Question: Probably a confusing question title.
The Grid with the Red Rectangle is an example of how it should look.
The Grid with the Blue Rectangle (not appearing in the image) has a margin that forces the second grid to be smaller than I've explicitly set it. Which appears to cause WPF to flip out and hide everything outside of it's arranged bounds.

I've tried setting the Clip to be larger than the Grid.
The only way I've been able to avoid this is to write a custom panel that measures it's children with a constraint of PositiveInfinity, but then arranges the children with the correct width. That method has lots of problems. It's not good to lie to your children.
Anyway, here's the code:
'''
<Window
xmlns="http://schemas.microsoft.com/winfx/2006/xaml/presentation"
xmlns:x="http://schemas.microsoft.com/winfx/2006/xaml"
x:Class="NegativeMarginTooMuchClipping.MainWindow"
x:Name="Window"
Title="MainWindow"
Width="640"
Height="400">
<Grid>
<StackPanel Width="600" Height="300">
<Grid Margin="40,50,60,50" Background="#FFB8B8B8" Width="500" Height="50">
<Rectangle Fill="Red" HorizontalAlignment="Left" Height="50" VerticalAlignment="Top" Width="50" Margin="0,-50,0,0"/>
</Grid>
<Grid Margin="40,50,61,50" Background="#FFB8B8B8" Width="500" Height="50">
<Rectangle Fill="Blue" HorizontalAlignment="Left" Height="50" VerticalAlignment="Top" Width="50" Margin="0,-50,0,0"/>
</Grid>
</StackPanel>
</Grid>
'''
Known issue? Am I doing it wrong? Need more clarification?
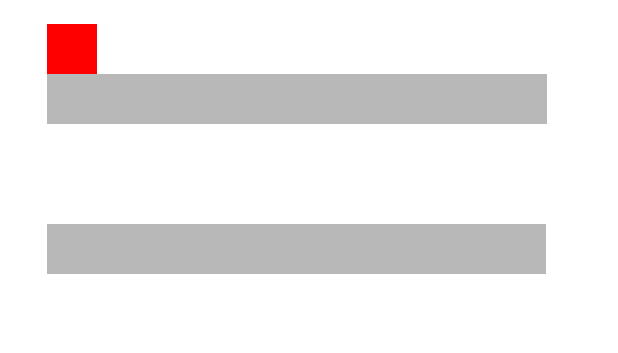
Answer: There are three things that go into to determining how something clips. The first two are <URL>.
By default, for UIElement the GetLayoutClip method will return either null or a RectangleGeometry the same size as the element, depending on the ClipToBounds property. FrameworkElement, and it's derivations, are much more complex though. Take a look in Reflector/ILSpy and you will see what I mean.
You can override this behavior though. If you use something like the following as your Grid for the blue rectangle, then it will no longer be clipped:
'''
public class MyGrid : Grid {
protected override Geometry GetLayoutClip(Size layoutSlotSize) {
return null;
}
}
'''
There is a great blog post on this <URL>.